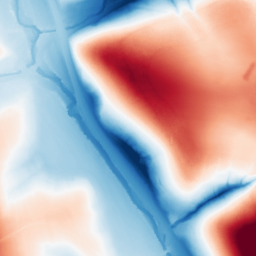
Category: classical
Decomposition family: gaussian_anisotropic
Decomposition parameters: sigma_x: 50
sigma_y: 50
Upsampling method: quartic
Upsampling parameters: scale: 8
Upsampling scale: 8